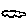
Label: cloud